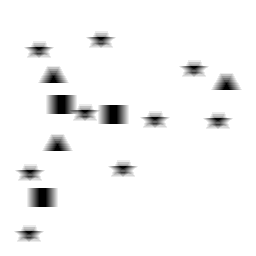
Squares: 3
Triangles: 3
Stars: 9
Total shapes: 15